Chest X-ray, PA view. Patient: 58 years old, sex M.
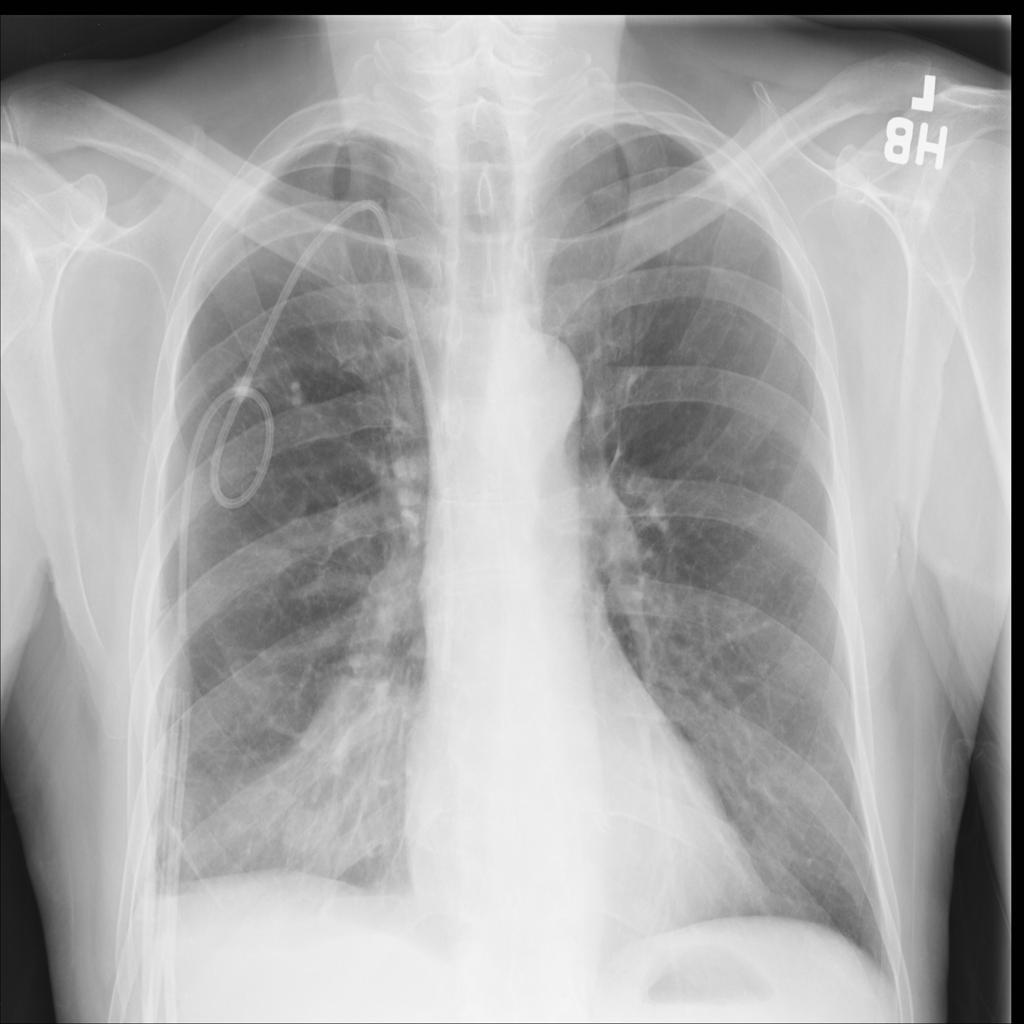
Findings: No Finding